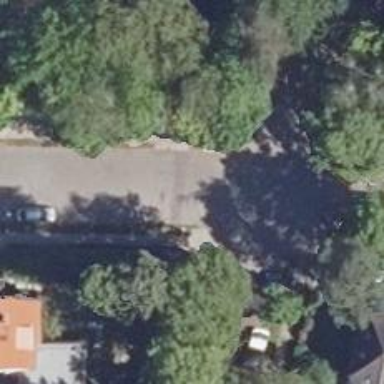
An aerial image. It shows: Residential road with parallel parking lanes on both sides.